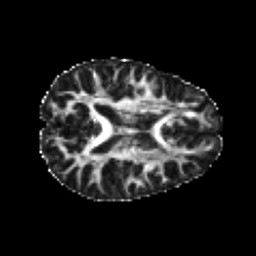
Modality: FA
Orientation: axial
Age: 22
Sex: female
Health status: healthy
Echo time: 0.074 s